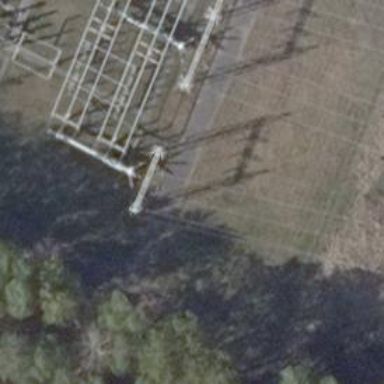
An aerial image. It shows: Power line with three cables.